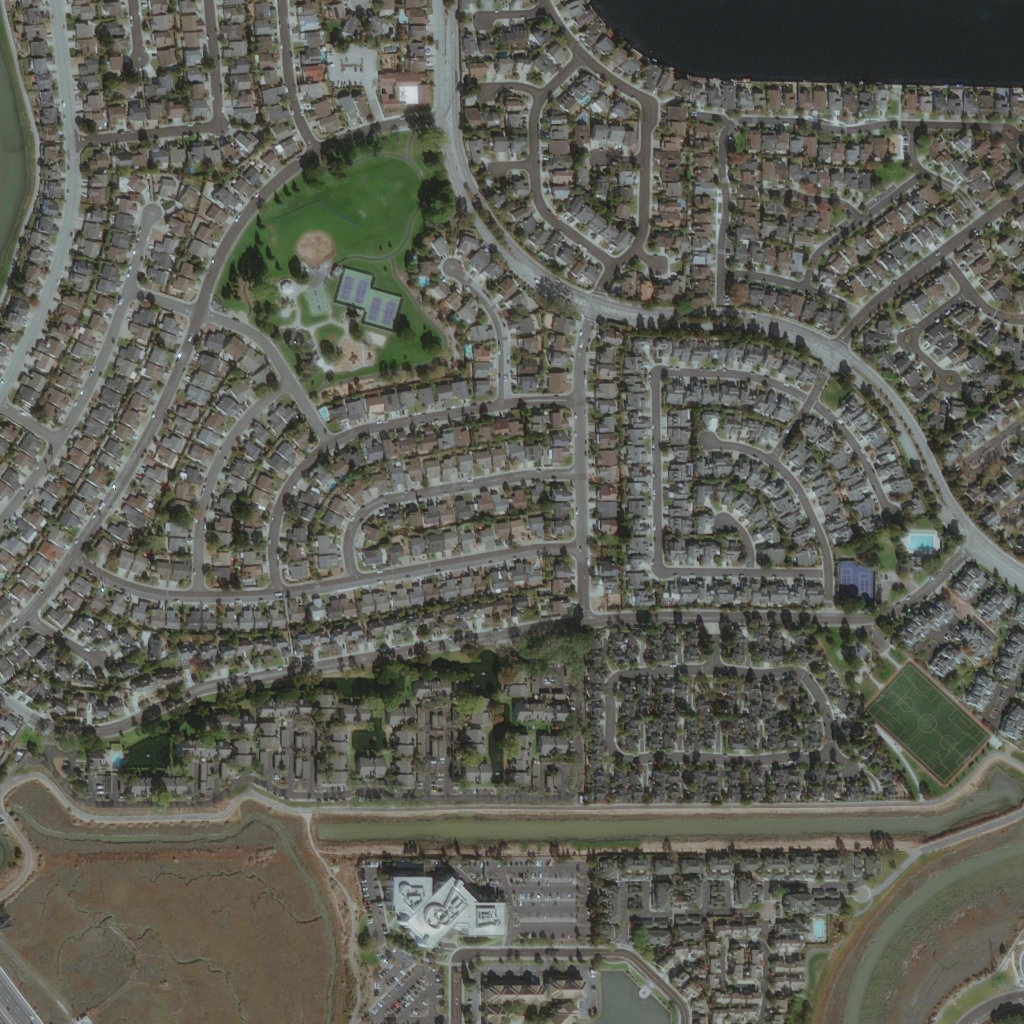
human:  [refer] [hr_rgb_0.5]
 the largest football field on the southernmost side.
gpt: <box>[[84, 64, 96, 76, 0]]</box>